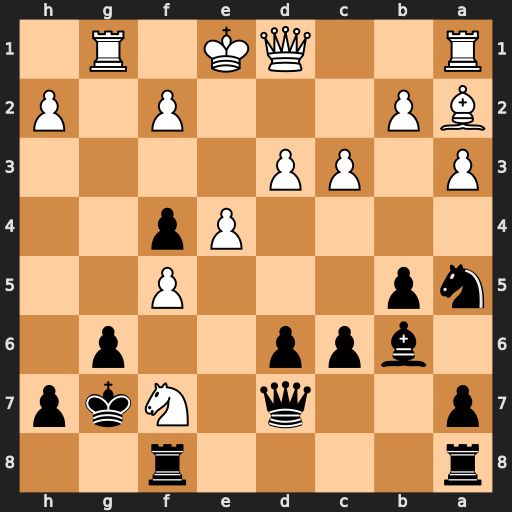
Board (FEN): r4r2/p2q1Nkp/1bpp2p1/np3P2/4Pp2/P1PP4/BP3P1P/R2QK1R1
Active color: b
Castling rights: Q
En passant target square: -
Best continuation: Rxf7